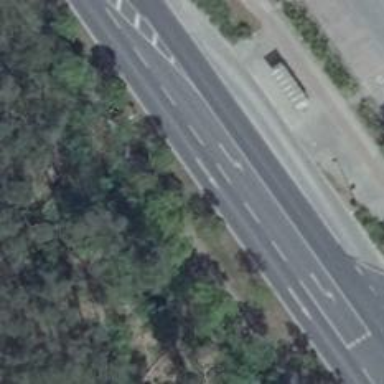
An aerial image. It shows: Secondary road with asphalt surface.